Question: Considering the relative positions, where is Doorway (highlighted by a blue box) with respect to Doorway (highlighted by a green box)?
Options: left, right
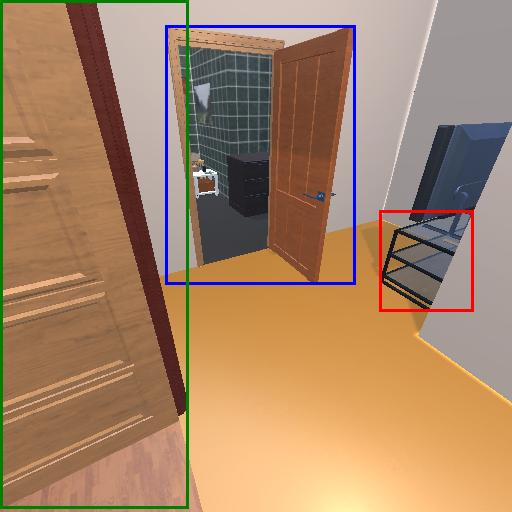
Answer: left